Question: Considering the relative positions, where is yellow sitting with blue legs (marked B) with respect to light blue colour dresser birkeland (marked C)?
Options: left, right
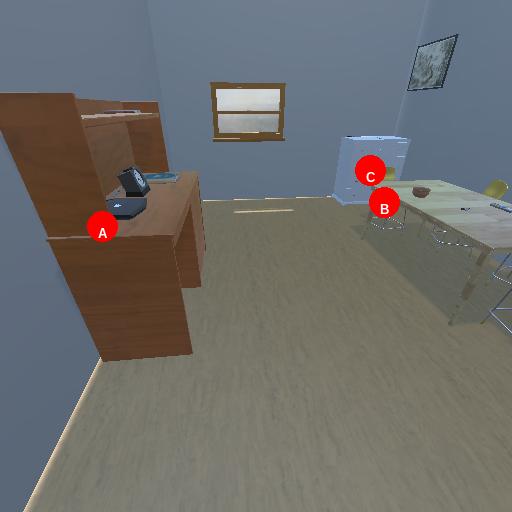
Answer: left